Aerial crown-view tile of a tropical tree (Barro Colorado Island, Panama), acquired 20250818:
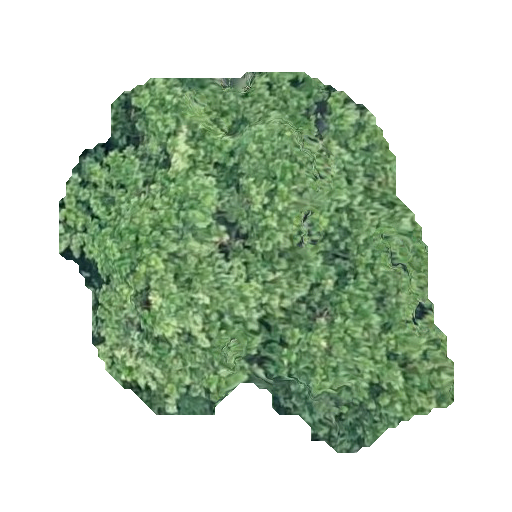
Species: Anacardium excelsum
GBIF accepted scientific name: Anacardium excelsum
Crown area: 154.644 m²